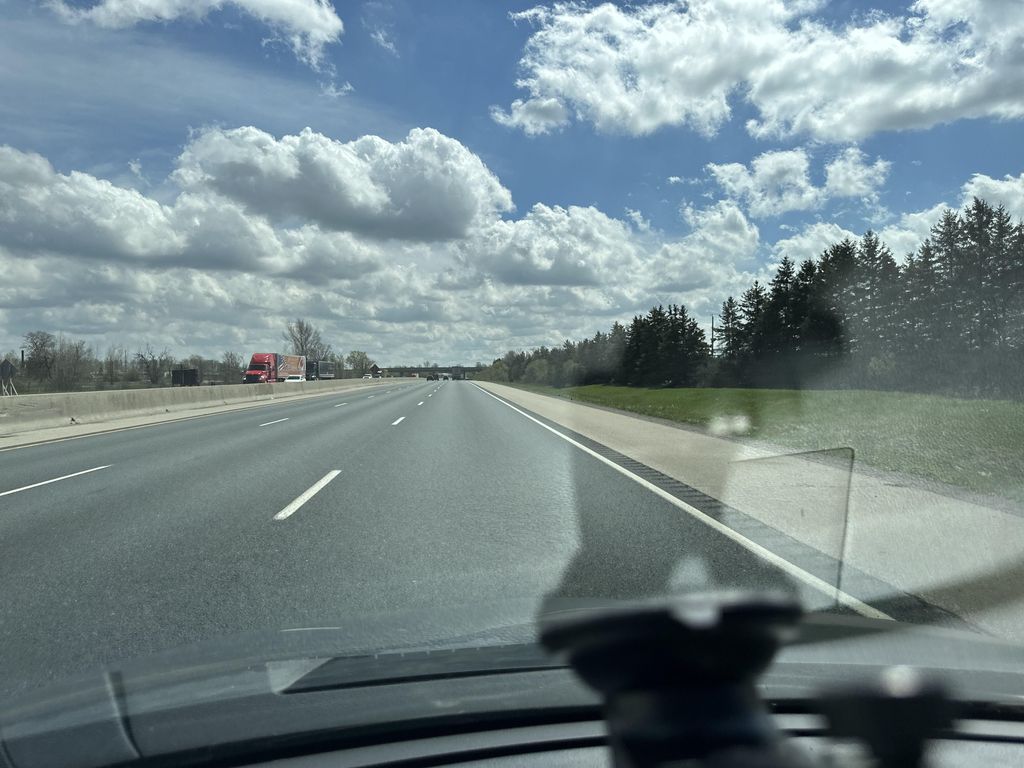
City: kitchener-waterloo